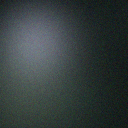
Screen state: off